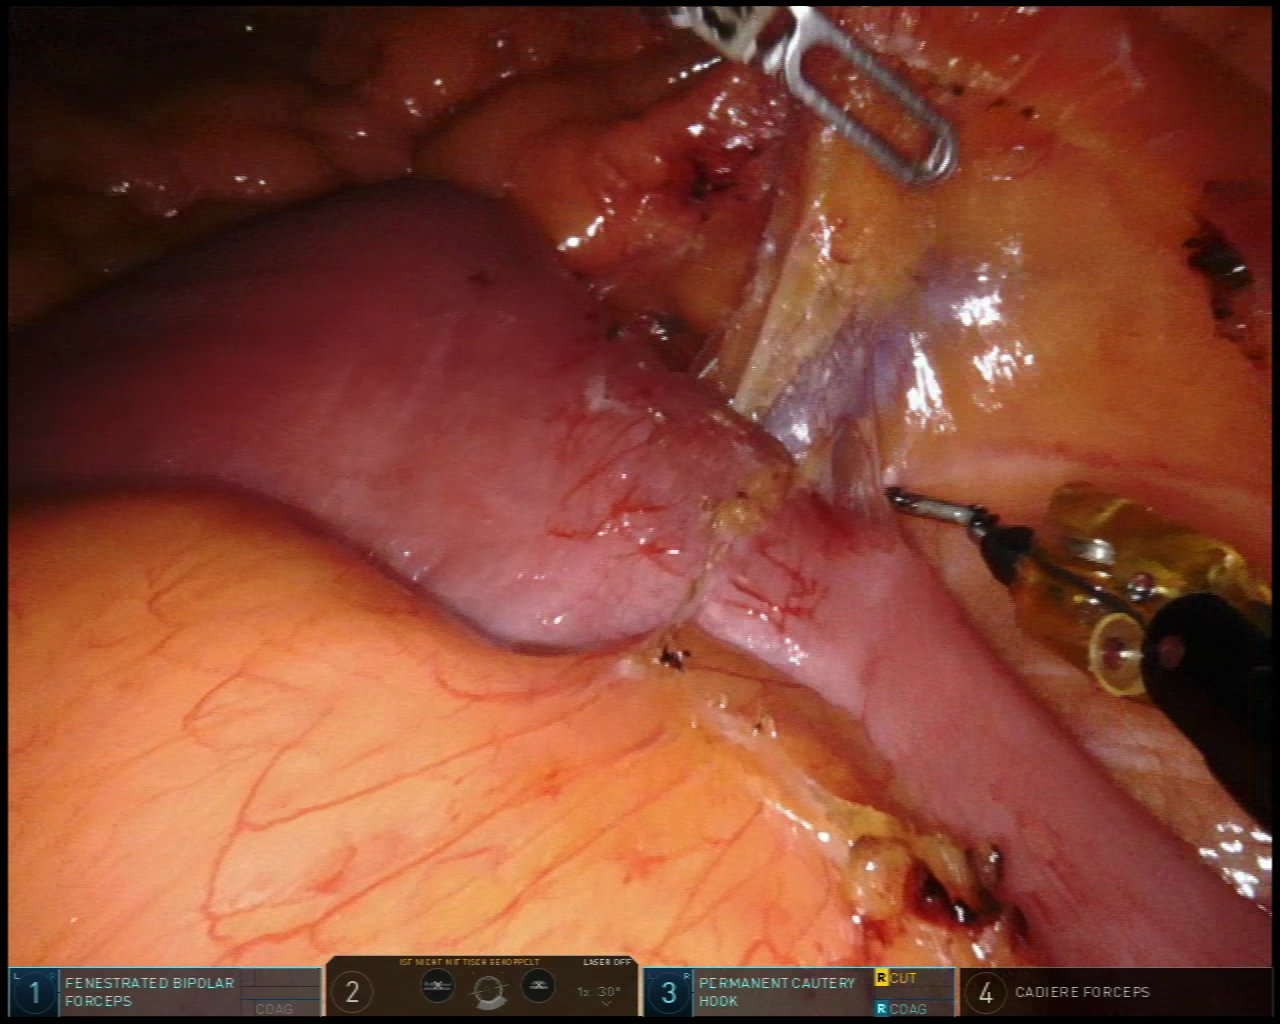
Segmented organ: intestinal_veins
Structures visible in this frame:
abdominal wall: no
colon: yes
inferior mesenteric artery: no
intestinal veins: yes
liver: no
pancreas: no
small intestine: no
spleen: no
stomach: no
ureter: no
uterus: no
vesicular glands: no